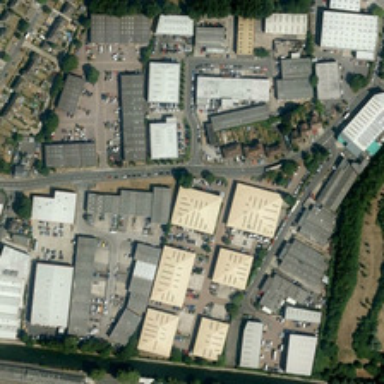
There is a factory with some parked automobiles near two lines of trees besides a river with a road alongside .